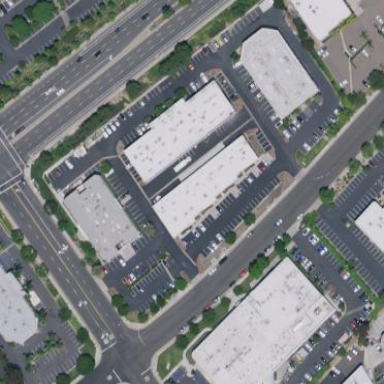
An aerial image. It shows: Industrial building.